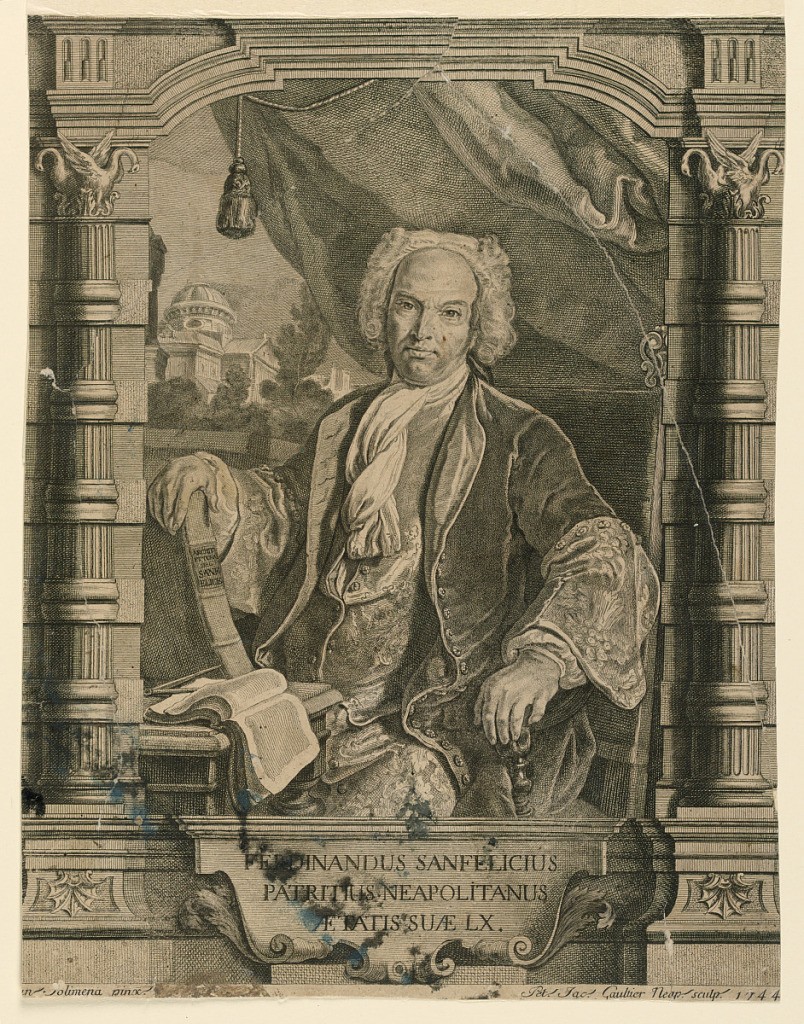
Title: Portrait of Ferdinand Patritus of Naples at the Age of Sixty
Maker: Pierre Jacques Gaultier, French, active ca. 1740 - 1744
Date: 1744
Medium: Etching on paper
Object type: Print
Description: Portrait of Ferdinand Patritus of Naples (1423-1494) at the age of sixty.